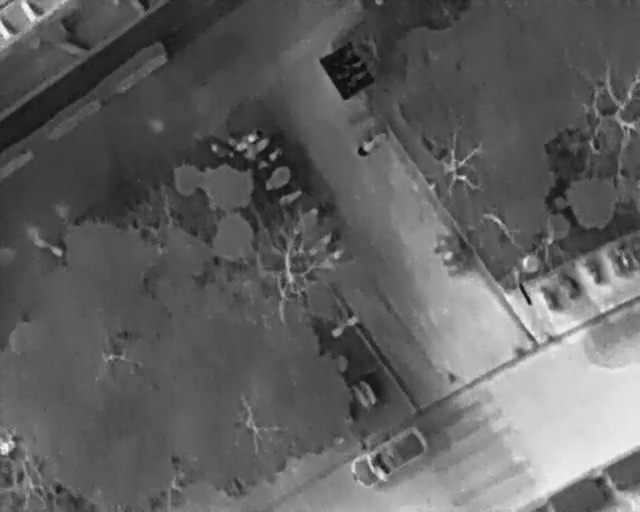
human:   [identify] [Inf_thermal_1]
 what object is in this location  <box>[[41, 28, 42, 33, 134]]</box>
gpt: <ref>1 small bicycle at the center</ref>